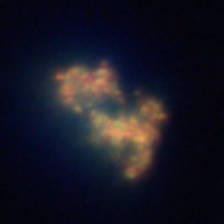
Taxon: Unknown_detritus
Group: Unknown